Interaction volume radius: 5 \u00c5
Interaction volume height: 30 \u00c5
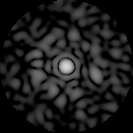
Disorder parameter: 0.8396